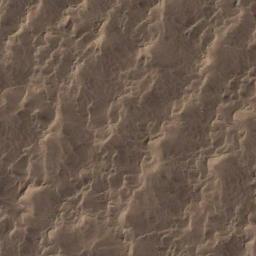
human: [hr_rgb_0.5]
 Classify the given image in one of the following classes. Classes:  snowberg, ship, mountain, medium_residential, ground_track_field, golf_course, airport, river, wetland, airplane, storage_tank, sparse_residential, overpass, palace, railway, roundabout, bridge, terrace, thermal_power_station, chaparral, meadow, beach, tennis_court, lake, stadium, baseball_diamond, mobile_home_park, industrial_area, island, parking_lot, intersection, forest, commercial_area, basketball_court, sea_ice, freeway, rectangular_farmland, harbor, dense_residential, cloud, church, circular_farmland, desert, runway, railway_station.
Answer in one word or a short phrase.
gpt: desert